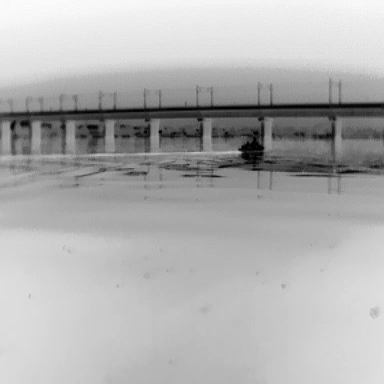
There is a warship in the infrared image.